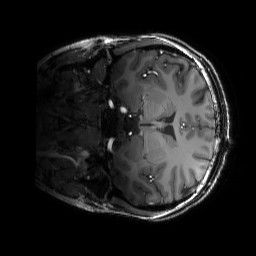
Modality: T1w
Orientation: coronal
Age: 28
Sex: female
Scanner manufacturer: siemens
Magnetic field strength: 6.98 T
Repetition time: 3 s
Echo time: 0.00388 s